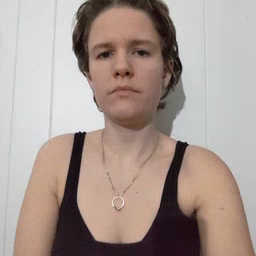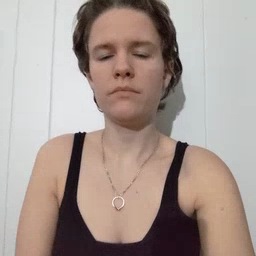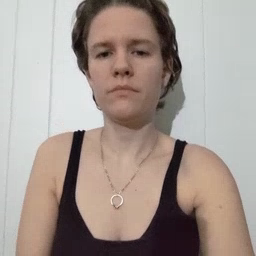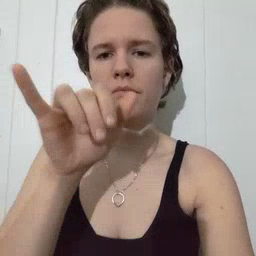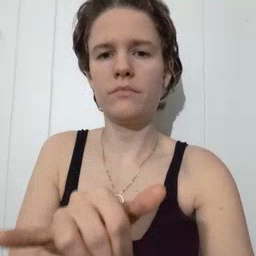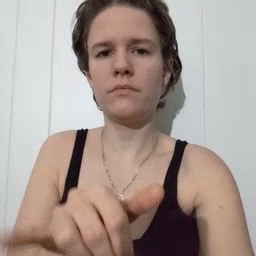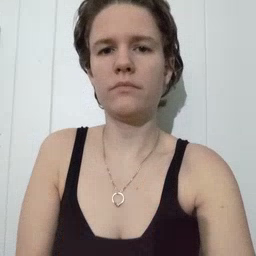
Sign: stay